Question: Below is a table im working with. I would like to take the field from [Field1] column and move directly across to [Field2] column.
Results would be like this
Field2
'''
Browser
com.android.browser
com.android.browser.BrowserActivity
Email
com.android.email
com.android.email.activity.Welcome
Phone
com.android.contacts
com.android.contacts.activities.PCUDialtactsActivity
Gallery
com.android.gallery3d
com.android.gallery3d.app.Gallery
Tat man hinh
com.katecca.screenofflockdonate
com.katecca.screenofflockdonate.MainHelper
Messaging
com.android.mms
com.android.mms.ui.ConversationList
Simple mode
com.pantech.app.skysettings.simplemode
com.pantech.app.skysettings.simplemode.simplemodesettingshrotcutActivity
'''

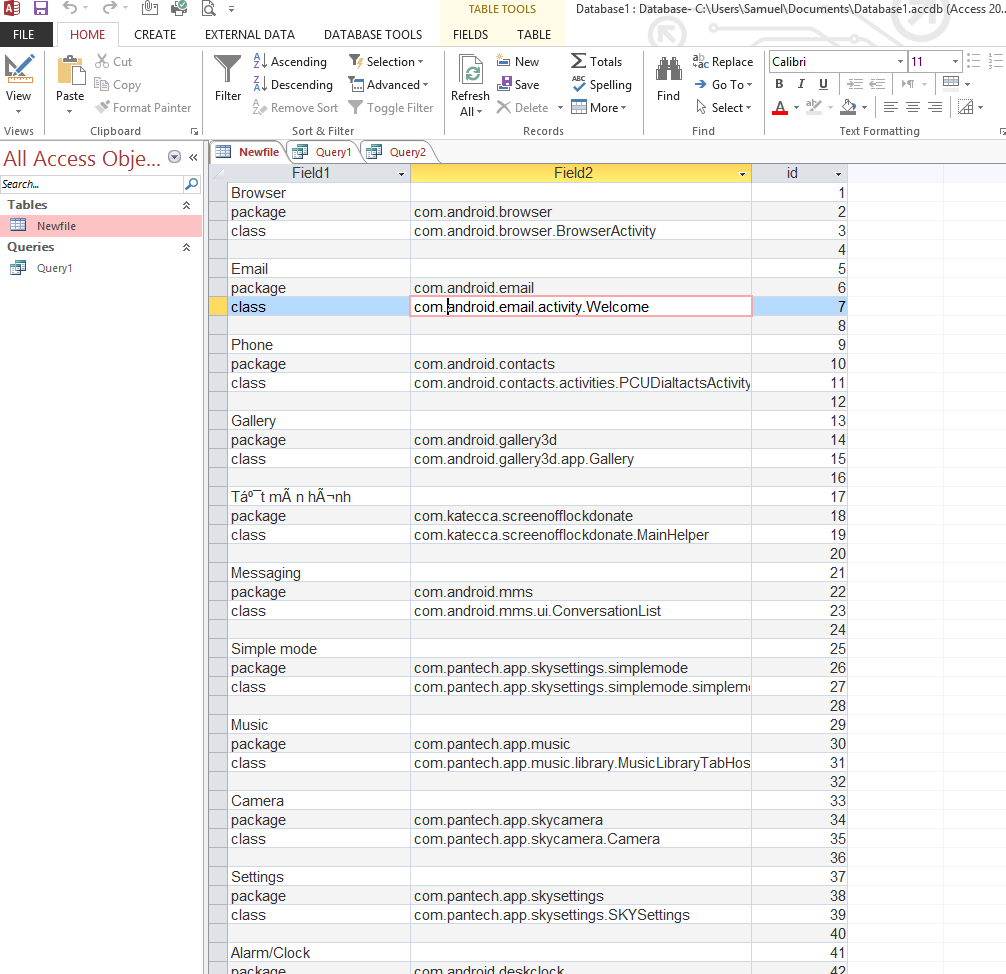
Answer: This might do what you need:
'''
SELECT iif(isnull(Field2), Field1, Field2) as [yourColumnTitle]
FROM yourTableName
'''
Aside from this you'll need to add a column to the table datatype=YesNo and set it to true on the rows you want to affect, then you can
'''
SELECT iif(NewColumn <> 0, Field1, Field2) as [yourColumnTitle]
FROM yourTableName
'''